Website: bh-photo
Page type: gifting
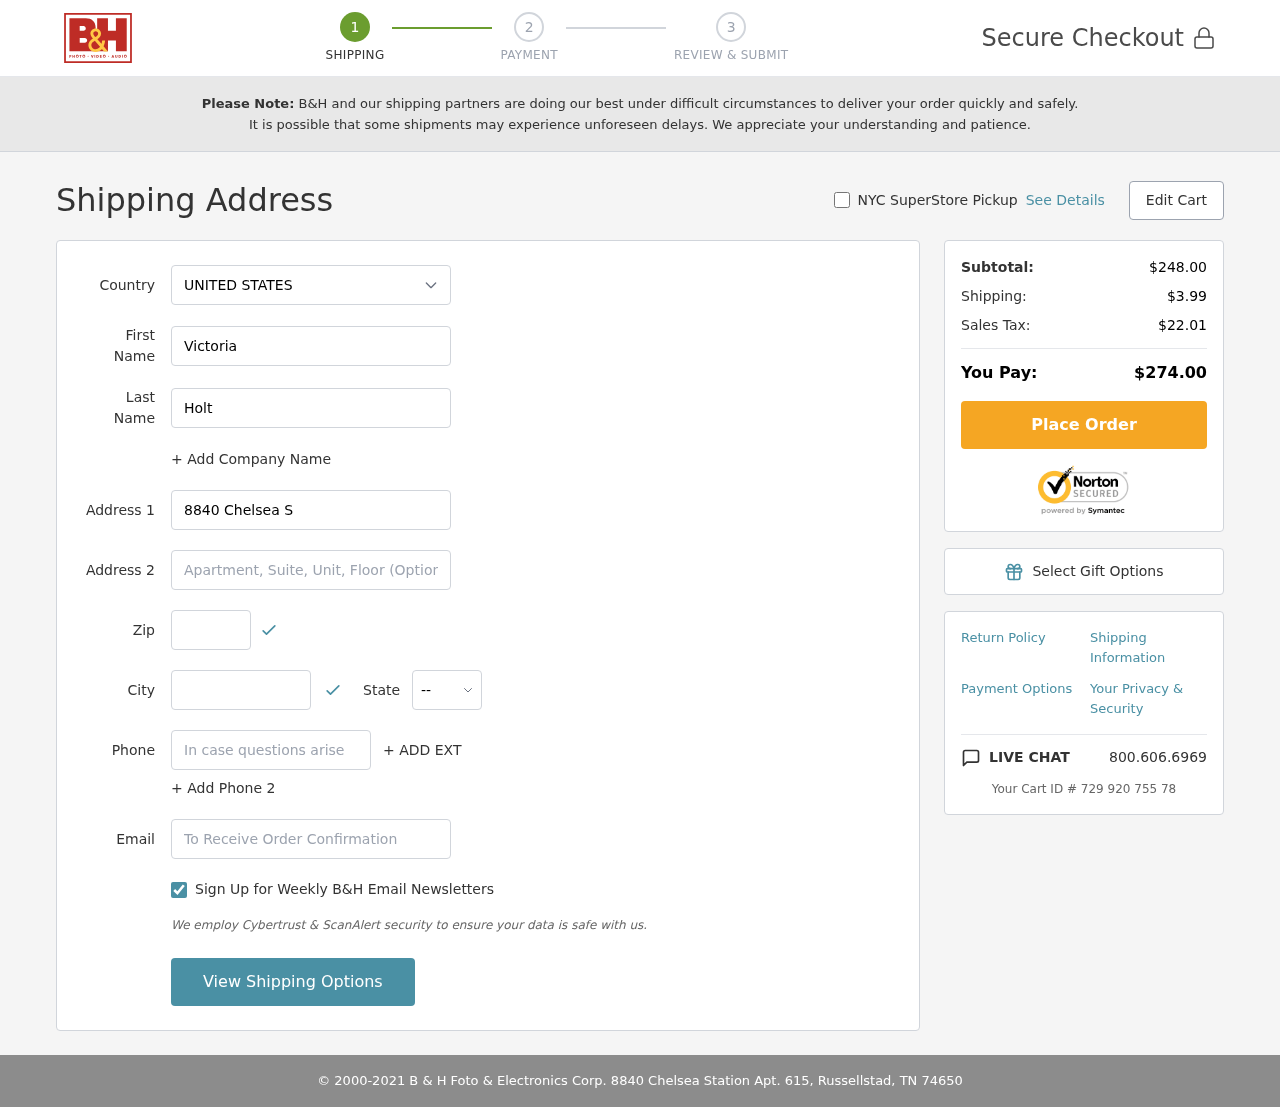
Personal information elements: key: PII_CITY
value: Russellstad
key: PII_COUNTRY
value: United States
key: PII_EMAIL
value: victoriaholt@yahoo.com
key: PII_FIRSTNAME
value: Victoria
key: PII_LASTNAME
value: Holt
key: PII_PHONE
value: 6678001920
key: PII_POSTCODE
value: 74650
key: PII_STATE_ABBR
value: TN
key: PII_STREET
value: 8840 Chelsea Station Apt. 615
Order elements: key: ORDER_SUBTOTAL
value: $248.00
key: ORDER_SHIPPING_COST
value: $3.99
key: ORDER_TAX
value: $22.01
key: ORDER_TOTAL
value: $274.00
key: ORDER_ID
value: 729 920 755 78